Question: Below I have the following SQL Statement:
'''
WITH SalesDetail as (
SELECT
PostAR.TxDate
,PostAR.AccountLink
,PostST.AccountLink AS StkLnk
,PostST.Quantity AS QtySold
,PostST.cAuditNumber
,(PostST.Credit-PostST.Debit)-(PostST.Quantity*PostST.Cost) AS Profit
,(((PostST.Credit-PostST.Debit)-(PostST.Quantity*PostST.Cost)))/((((PostST.Credit-PostST.Debit))))*100 AS GrossProfitPercent
,(PostST.Quantity*PostST.Cost) AS Cost
,(PostST.Credit-PostST.Debit) AS TotSales
,(((PostST.Credit-PostST.Debit)-(PostST.Quantity*PostST.Cost))) / ((((PostST.Quantity*PostST.Cost)+(0.00000000000001))))*100 AS MarkUpPercent
,concat(StkItem.Code, ' - ' ,StkItem.Description_1) AS StkItemCode
,SalesRep.Code AS RepCode
,SalesRep.Name AS RepName
,Client.Account CustID
,Client.Name AS CustName
,CASE
WHEN ((((PostST.Credit+PostST.Debit)-(PostST.Cost*PostST.Quantity))/((PostST.Cost+<PHONE>)*PostST.Quantity))*100) > 0 AND ((((PostST.Credit+PostST.Debit)-((PostST.Cost+<PHONE>)*PostST.Quantity))/((PostST.Cost+<PHONE>)*PostST.Quantity))*100) < 25 THEN 2
WHEN ((((PostST.Credit+PostST.Debit)-(PostST.Cost*PostST.Quantity))/((PostST.Cost+<PHONE>)*PostST.Quantity))*100) >= 25 AND ((((PostST.Credit+PostST.Debit)-((PostST.Cost+<PHONE>)*PostST.Quantity))/((PostST.Cost+<PHONE>)*PostST.Quantity))*100) < 35 THEN 2.5
WHEN ((((PostST.Credit+PostST.Debit)-(PostST.Cost*PostST.Quantity))/((PostST.Cost+<PHONE>)*PostST.Quantity))*100) >= 35 AND ((((PostST.Credit+PostST.Debit)-((PostST.Cost+<PHONE>)*PostST.Quantity))/((PostST.Cost+<PHONE>)*PostST.Quantity))*100) < 45 THEN 3
WHEN ((((PostST.Credit+PostST.Debit)-(PostST.Cost*PostST.Quantity))/((PostST.Cost+<PHONE>)*PostST.Quantity))*100) >= 45 AND ((((PostST.Credit+PostST.Debit)-((PostST.Cost+<PHONE>)*PostST.Quantity))/((PostST.Cost+<PHONE>)*PostST.Quantity))*100) < 55 THEN 3.5
WHEN ((((PostST.Credit+PostST.Debit)-(PostST.Cost*PostST.Quantity))/((PostST.Cost+<PHONE>)*PostST.Quantity))*100) >= 55 THEN 4
ELSE 0
END AS CommPayablePercent
FROM PostAR
INNER JOIN PostST
ON PostST.cAuditNumber = PostAR.cAuditNumber
INNER JOIN StkItem
ON StkItem.StockLink = PostST.AccountLink
INNER JOIN SalesRep
ON SalesRep.idSalesRep = PostAR.RepID
INNER JOIN Client
ON Client.DCLink = PostAR.AccountLink
)
SELECT SalesDetail.RepName
, (((SalesDetail.CommPayablePercent)/100)) * ((SalesDetail.TotSales)) As RepTotComm
, SUM(SalesDetail.TotSales) AS TotalSales
FROM SalesDetail
GROUP BY SalesDetail.RepName, SalesDetail.TotSales, SalesDetail.CommPayablePercent
ORDER BY SalesDetail.RepName
'''
I then get the following result:

As you can see, it is multipling the TotSales by my already determained CASE formulala. That is fine. However, I do not want the reps all on a each line. I want just the rep name and then the total commission payable.
Eg:
GRAY MEIRING - $5000 - $6000
and not:
'''
GRAY MEIRING
GRAY MEIRING
GRAY MEIRING etc etc...
'''
Is the issue coming from my SUM function or perhaps my GROUP BY function?
Many thanks! :)
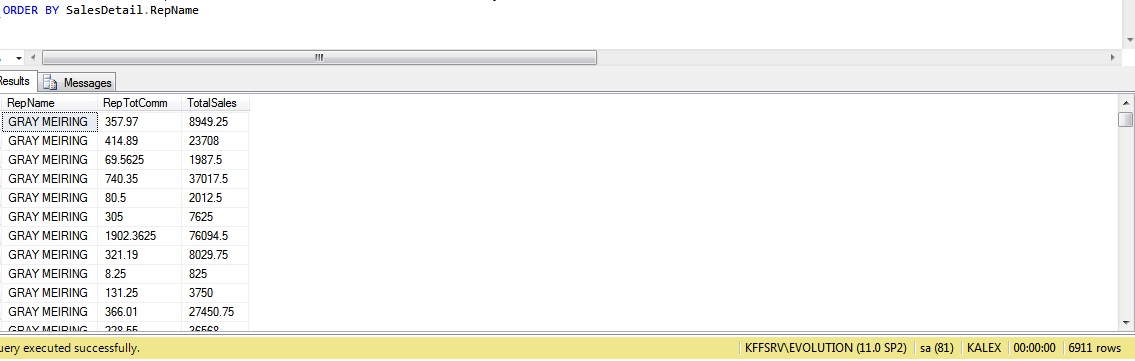
Answer: You should use 'GROUP BY SalesDetail.RepName' only, to achieve It, you can add subquery, try something like that:
'''
................
SELECT RepName,
SUM(RepTotComm),
SUM(TotalSales)
FROM (
SELECT SalesDetail.RepName
, (((SalesDetail.CommPayablePercent)/100)) * ((SalesDetail.TotSales)) As RepTotComm
, SUM(SalesDetail.TotSales) AS TotalSales
FROM SalesDetail
GROUP BY SalesDetail.RepName, SalesDetail.TotSales, SalesDetail.CommPayablePercent
) x
GROUP BY RepName
ORDER BY RepName
'''